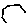
Label: hexagon